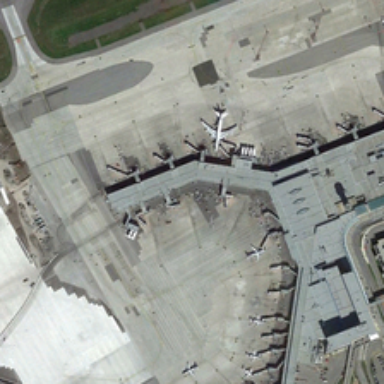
The airport has a lot of white planes .